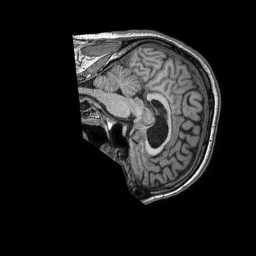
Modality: T1w
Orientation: sagittal
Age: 51
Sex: male
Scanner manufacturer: philips
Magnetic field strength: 1.5 T
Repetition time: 0.007215 s
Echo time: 0.003267 s